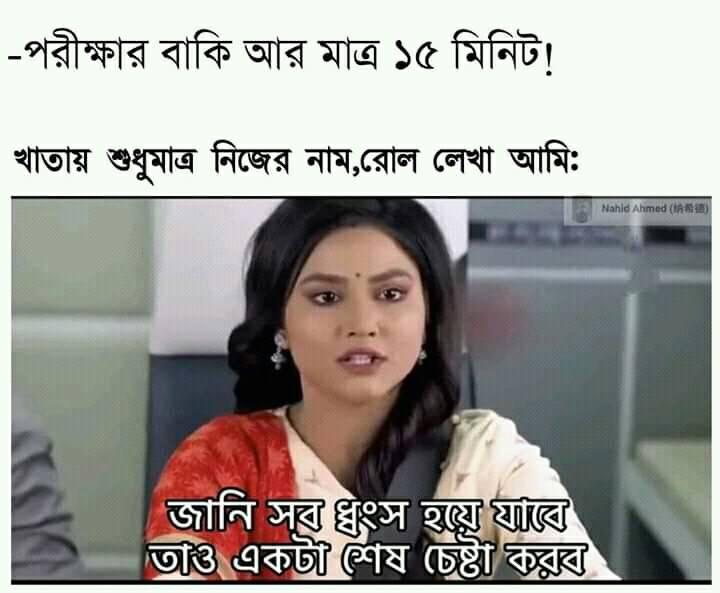
Caption: -পরীক্ষার বাকি আর মাত্র ১৫ মিনিট !    খাতায় শুধুমাত্র নিজের নাম, রোল লেখা আমিঃ   জানি সব ধ্বংস হয়ে যাবে   তাও একটা শেষ চেষ্টা করব
Label: hate